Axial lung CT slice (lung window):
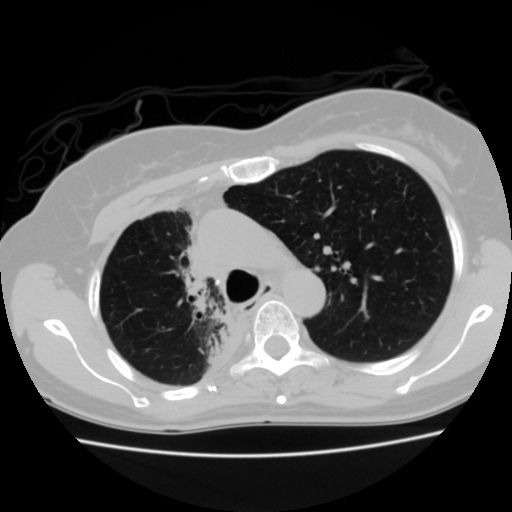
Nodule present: no